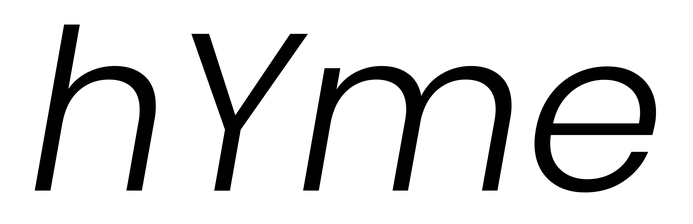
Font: Poppins-LightItalic